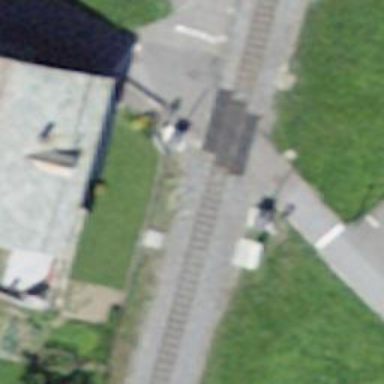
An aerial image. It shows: Level railway crossing with lights and barriers.